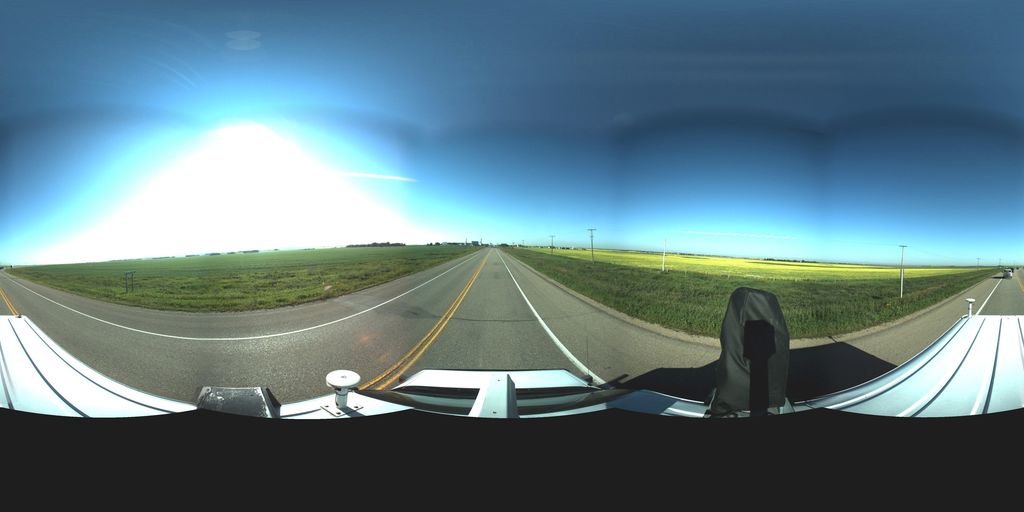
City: saskatoon